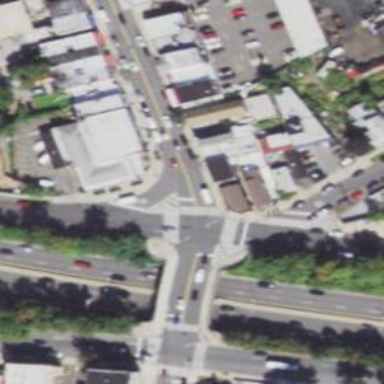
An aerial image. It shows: Marked crossing on footway.